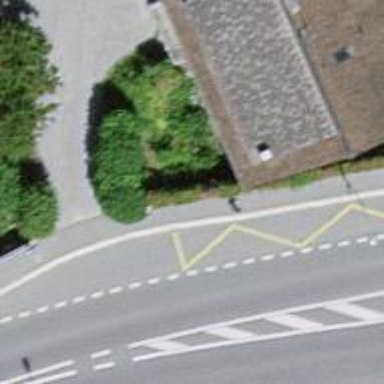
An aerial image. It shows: Bus stop with platform for public transport.